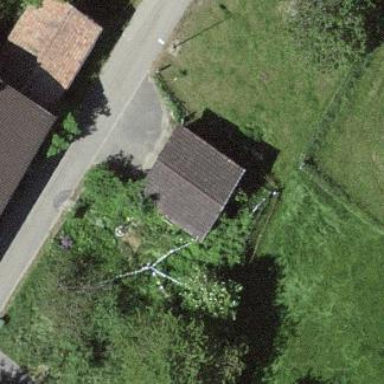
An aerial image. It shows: Garage.